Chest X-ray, AP view. Patient: 65 years old, sex F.
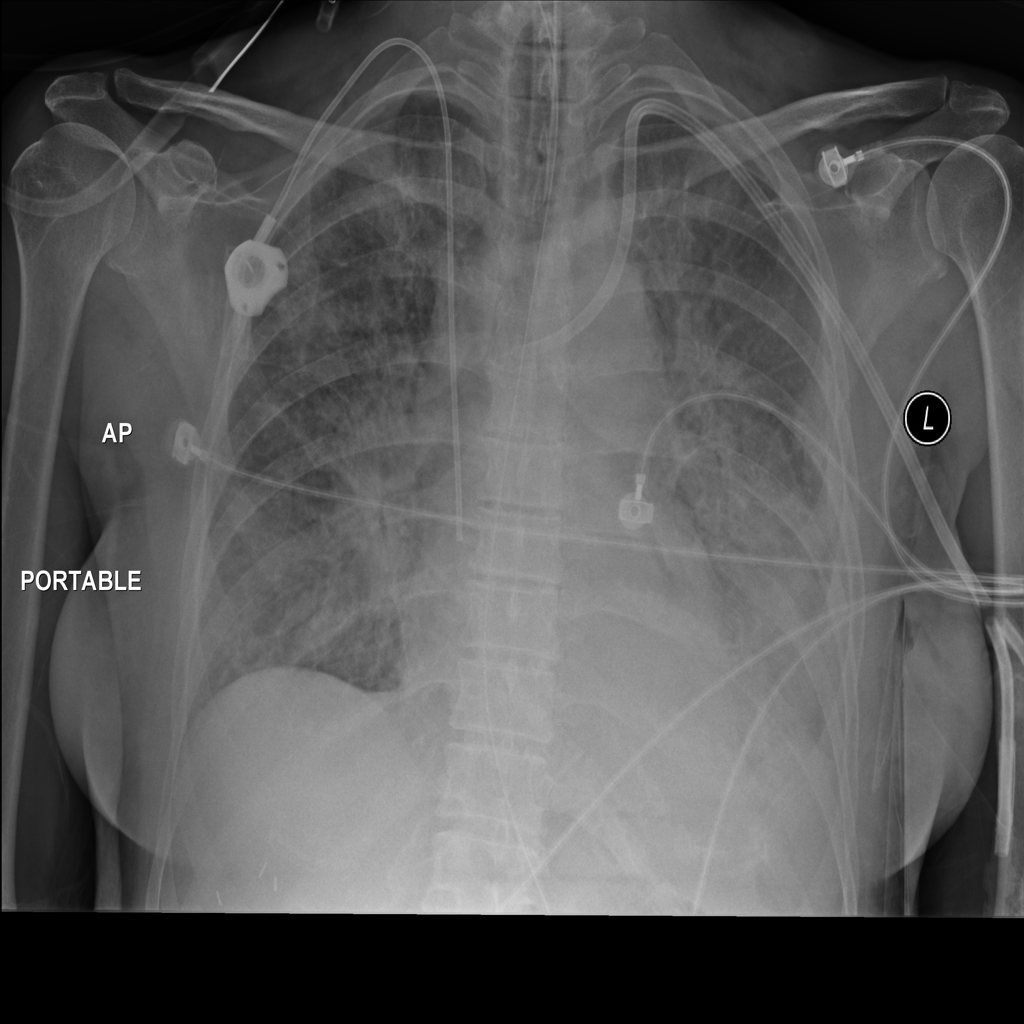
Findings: No Finding